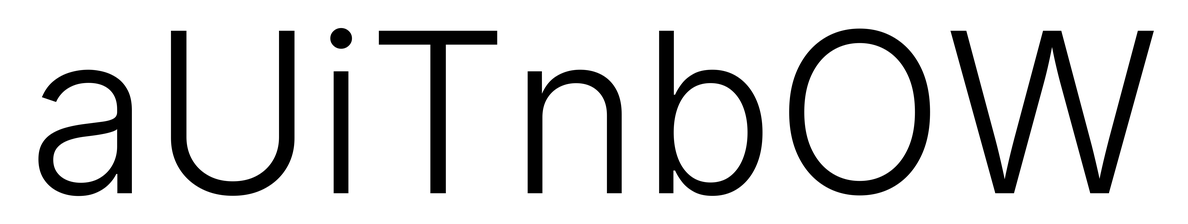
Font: Inter_Light